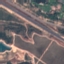
Label: Highway